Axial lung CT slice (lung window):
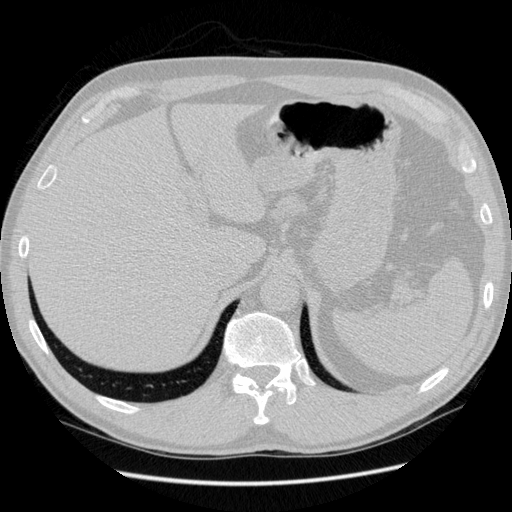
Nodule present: no